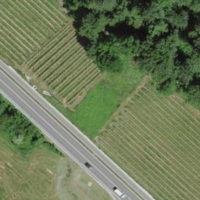
EUNIS habitat code: 25
Species observed at this site:
Tettigonia viridissima
Phaneroptera nana
Oecanthus pellucens